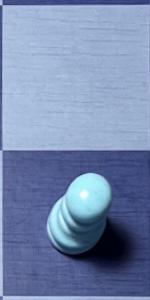
Label: Pawn_White